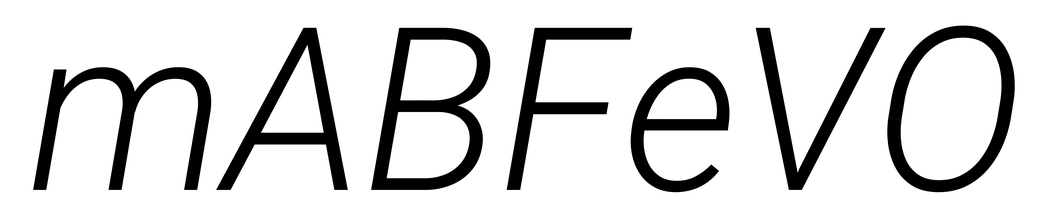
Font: Roboto-Italic_Light_Italic